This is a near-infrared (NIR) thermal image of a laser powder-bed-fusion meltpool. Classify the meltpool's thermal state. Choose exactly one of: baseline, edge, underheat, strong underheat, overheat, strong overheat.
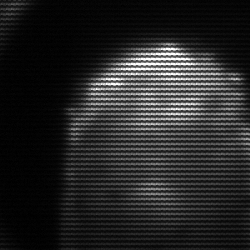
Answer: edge